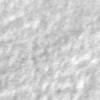
Label: no_change